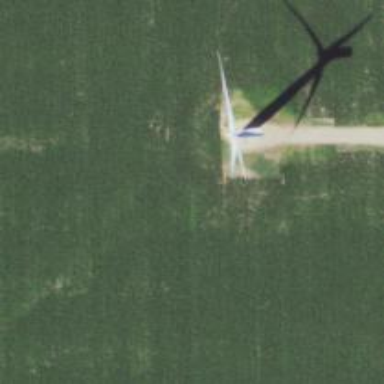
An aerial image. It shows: Wind generator in the form of horizontal axis wind turbine.